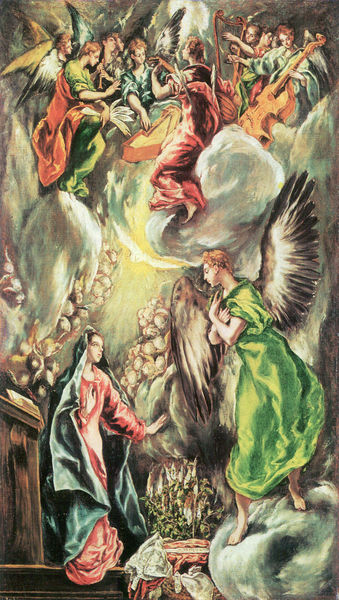
Titel: Die Verkündigung
Künstler: El Greco
Standort: Lugano
Institution: Sammlung Thyssen
Schlagwörter: blau, feuer, flügel, gemälde, gott, himmel, mann, umhang, wolken, frauen, gelb, grün, menschen, blumen, bunt, frau, grau, holz, kleid, licht, männer, schwarz, rot, tuch, wolke, versammlung, gericht, falten, mensch, stehen, taube, hände, instrument, sonne, gewand, vater, bass, gitarre, instrumente, kontrabass, musik, orchester, pflanze, pflanzen, fliegen, engel, bogen, cello, farbe, kissen, jaune, manteau, vert, gewölbe, alter, buch, religion, blanc, musicien, dynamik, strahl, altar, pult, geige, christus, jesus, manierismus, rouge, chor, drapé, femme, harfe, lilien, heilig, fleurs, maria, madonna, lumière, mort, mutter gottes, prière, erzengel, el greco, soleil, ciel, peinture, matia, robe, himmelfahrt, verkündigung, allégorie, michael, bleu, espagnol, marie, vierge, esquisse, mariä, nuage, nuages, mouvement, musikinstrumente, aile, ange, anges, cape, gabriel, tableau, paradis, divin, heerscharen, baroque, plante, musiciens, dieu, lauten, ailes, gambe, orchestre, streicher, chöre, himmelreich, greco, saint, vanité, assomption, annociation, annonciatiob, nuées, visitation, bible, musique, verte, flûte, catholique, saints, annonciation, madrid, chretien, apparition, instruments, fantastique, engle, violoncelle, assemblée, saintes, divine, concert céleste, instruments de musique, harpe, flägel, métaphysique, soeur, sentiment, religieux, pupitre, arbustre, asemblée, harbe, spiritualité, upitre, anges musiciens, halo, prado, usique, aiile, violoncello